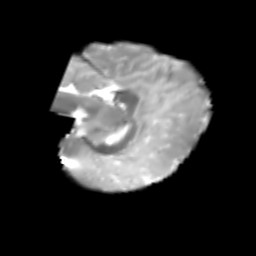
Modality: T2w
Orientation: sagittal
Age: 6
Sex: female
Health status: healthy